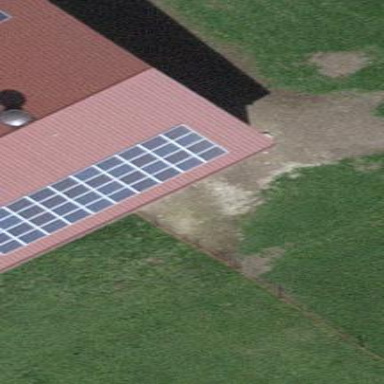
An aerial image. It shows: Solar photovoltaic panel generating electricity through small installation.